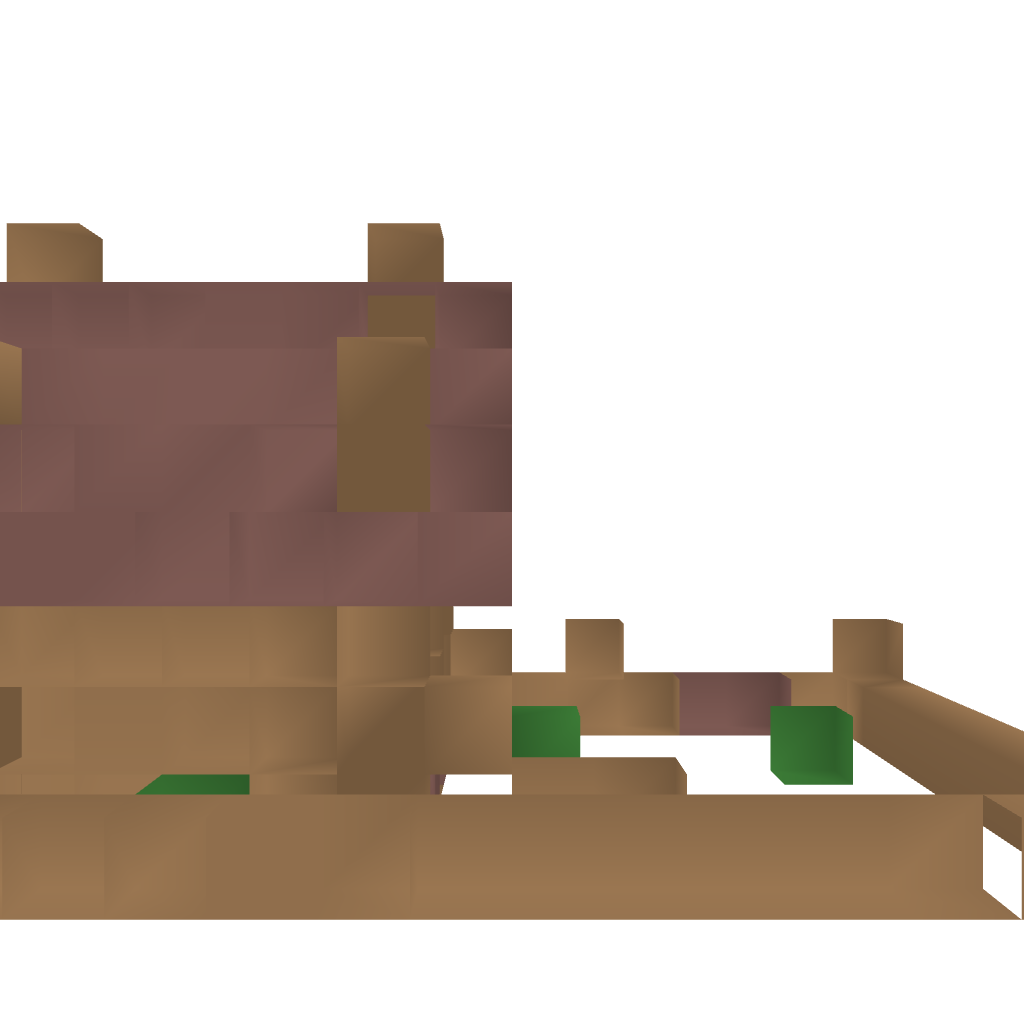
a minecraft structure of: Horse Stables good quality